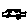
Label: car